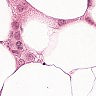
Metastatic tissue present: yes